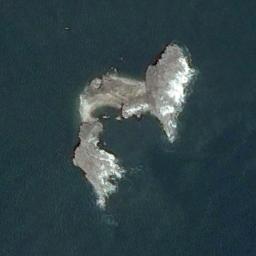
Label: island